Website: crate-barrel
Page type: address-validator
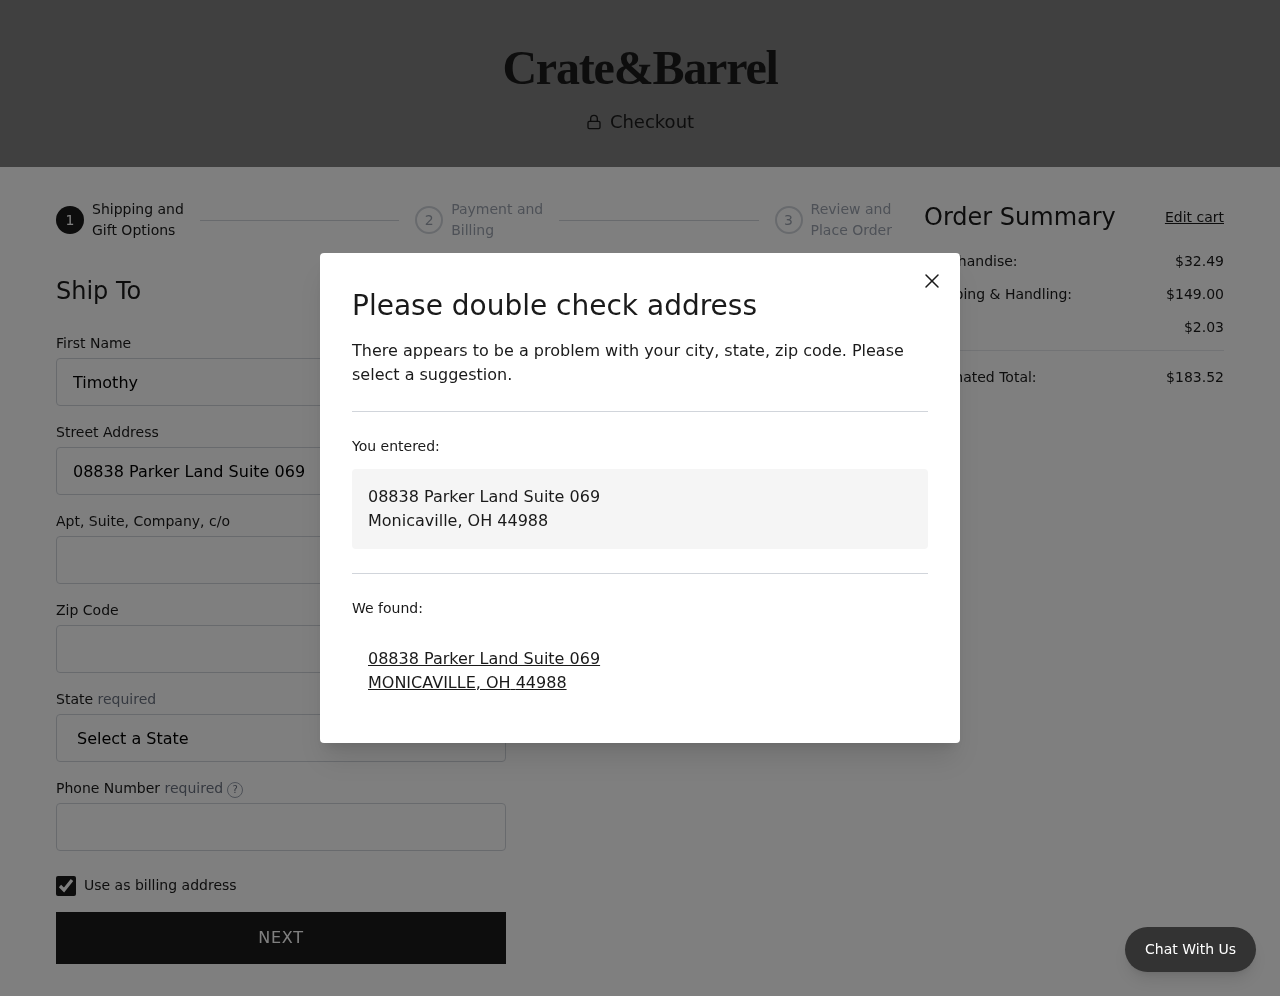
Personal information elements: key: PII_CITY
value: Monicaville
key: PII_CITY
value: MONICAVILLE
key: PII_FIRSTNAME
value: Timothy
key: PII_PHONE
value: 7848020587
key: PII_POSTCODE
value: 44988
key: PII_STATE
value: Ohio
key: PII_STATE_ABBR
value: OH
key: PII_STREET
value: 08838 Parker Land Suite 069
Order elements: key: ORDER_SUBTOTAL
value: $32.49
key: ORDER_SHIPPING_COST
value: $149.00
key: ORDER_TAX
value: $2.03
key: ORDER_TOTAL
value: $183.52